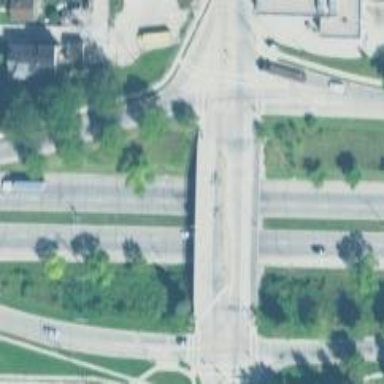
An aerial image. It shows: Cantilever bridge over secondary road.